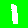
Digit: 1